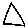
Label: triangle